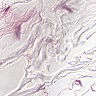
Metastatic tissue present: no